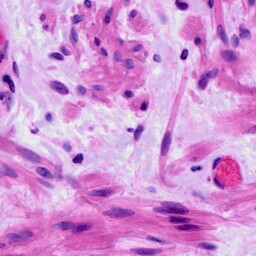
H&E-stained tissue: Ovarian